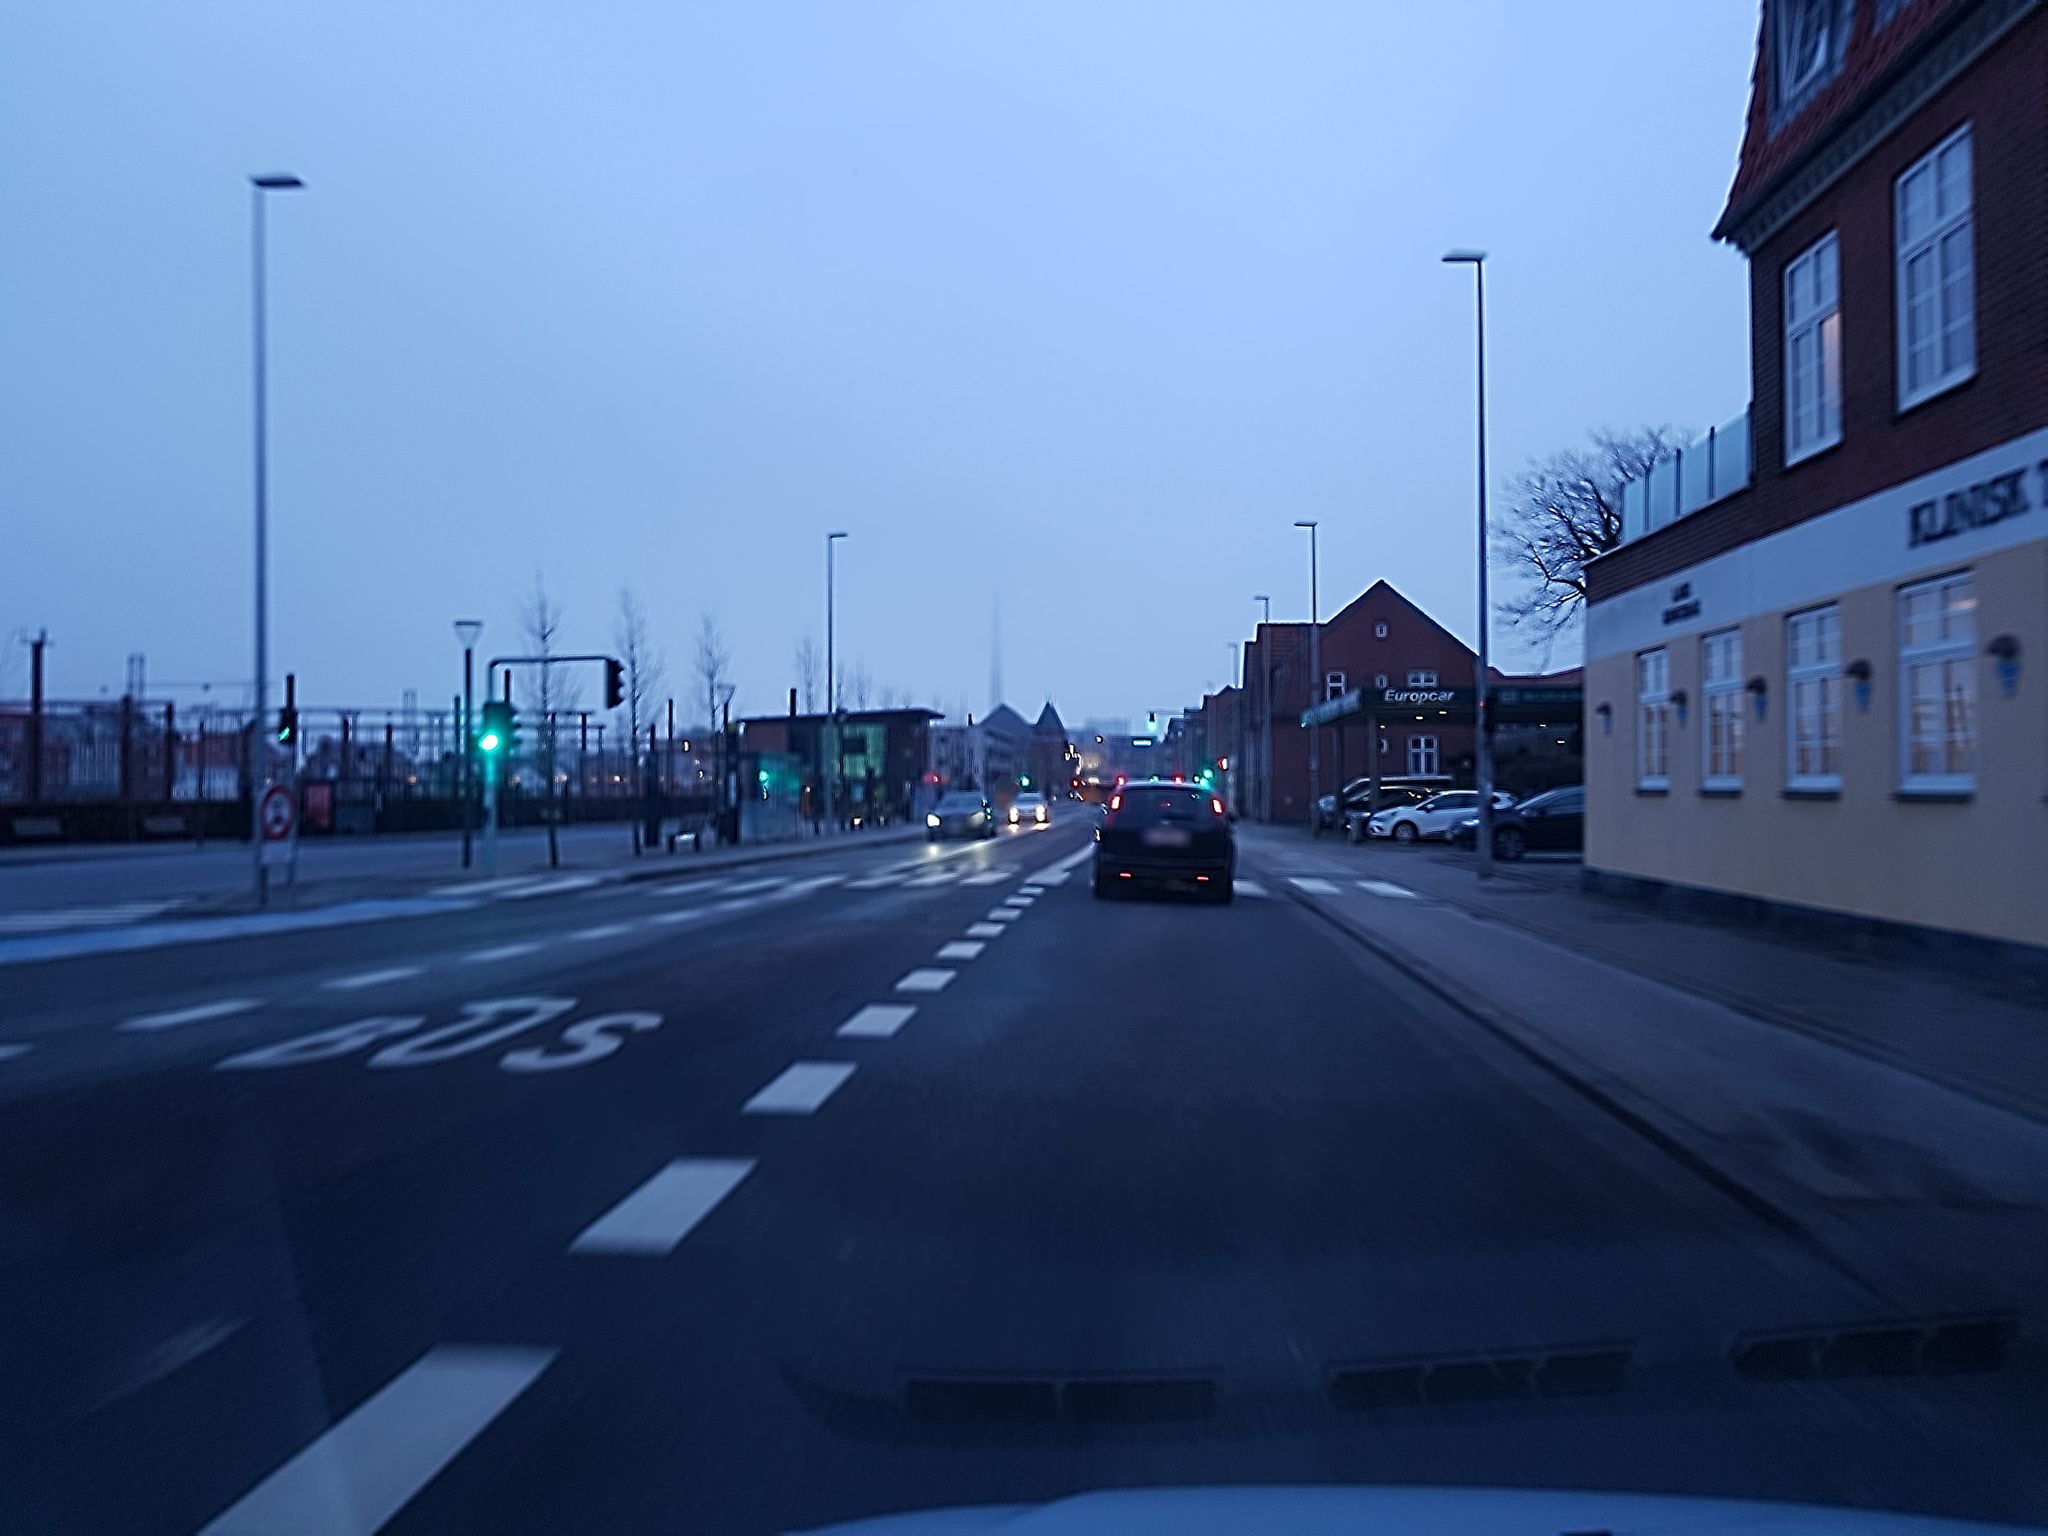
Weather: snowy
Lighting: dusk/dawn
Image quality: good
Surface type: driving surface
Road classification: path, residential
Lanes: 2
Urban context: dense urban cluster
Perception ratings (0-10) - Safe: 1.98, Lively: 6.25, Beautiful: 8.5, Boring: 0.63, Depressing: 2.68, Wealthy: 4.3